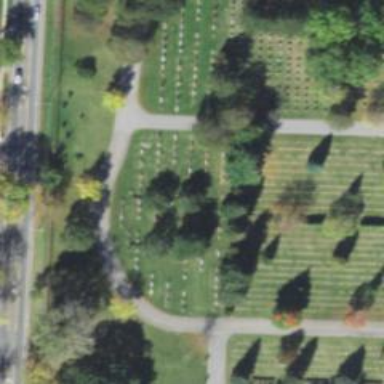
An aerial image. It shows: Historic memorial located in graveyard.